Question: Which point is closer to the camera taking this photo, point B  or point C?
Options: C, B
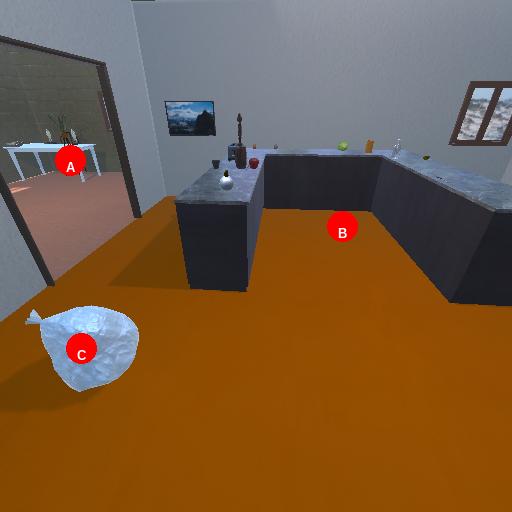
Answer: C